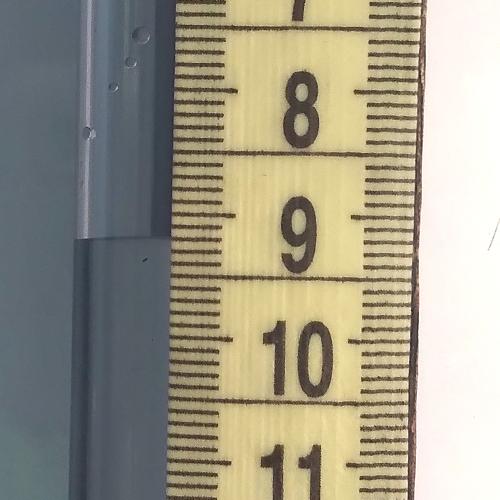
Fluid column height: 9.2 cm